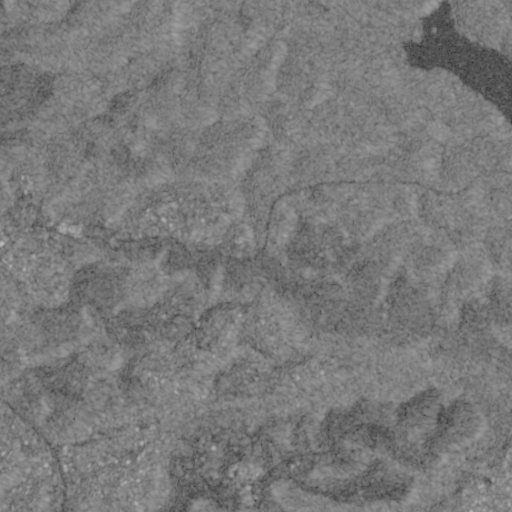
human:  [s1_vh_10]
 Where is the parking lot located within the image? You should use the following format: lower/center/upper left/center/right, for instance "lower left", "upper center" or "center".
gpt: The parking lot is located in the lower left of the image.
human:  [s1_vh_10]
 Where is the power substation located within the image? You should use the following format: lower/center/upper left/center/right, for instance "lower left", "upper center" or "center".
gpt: The power substation is located in the lower left of the image.
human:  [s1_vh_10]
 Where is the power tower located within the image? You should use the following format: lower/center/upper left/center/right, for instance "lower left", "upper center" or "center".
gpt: The power tower is located in the lower left of the image.
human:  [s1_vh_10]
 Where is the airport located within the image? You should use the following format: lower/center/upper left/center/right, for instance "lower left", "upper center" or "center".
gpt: There is no airport in the image.

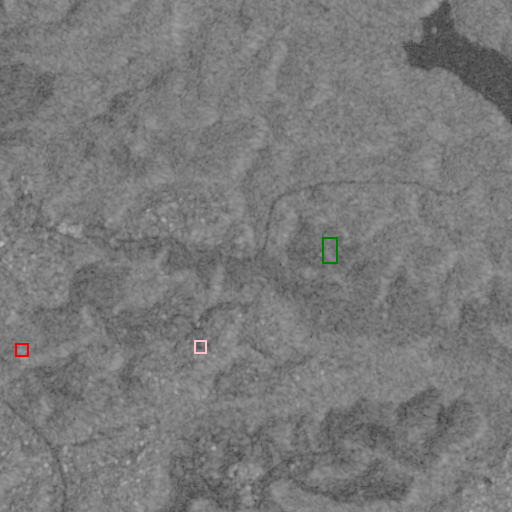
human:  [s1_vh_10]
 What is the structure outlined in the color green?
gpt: The structure outlined in green is a crop field.
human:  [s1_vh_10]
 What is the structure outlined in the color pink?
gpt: The structure outlined in pink is a park.
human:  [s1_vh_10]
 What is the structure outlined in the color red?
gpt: The structure outlined in red is a power substation.
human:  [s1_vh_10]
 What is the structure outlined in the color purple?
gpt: There is no purple outline.